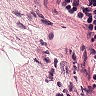
Metastatic tissue present: no